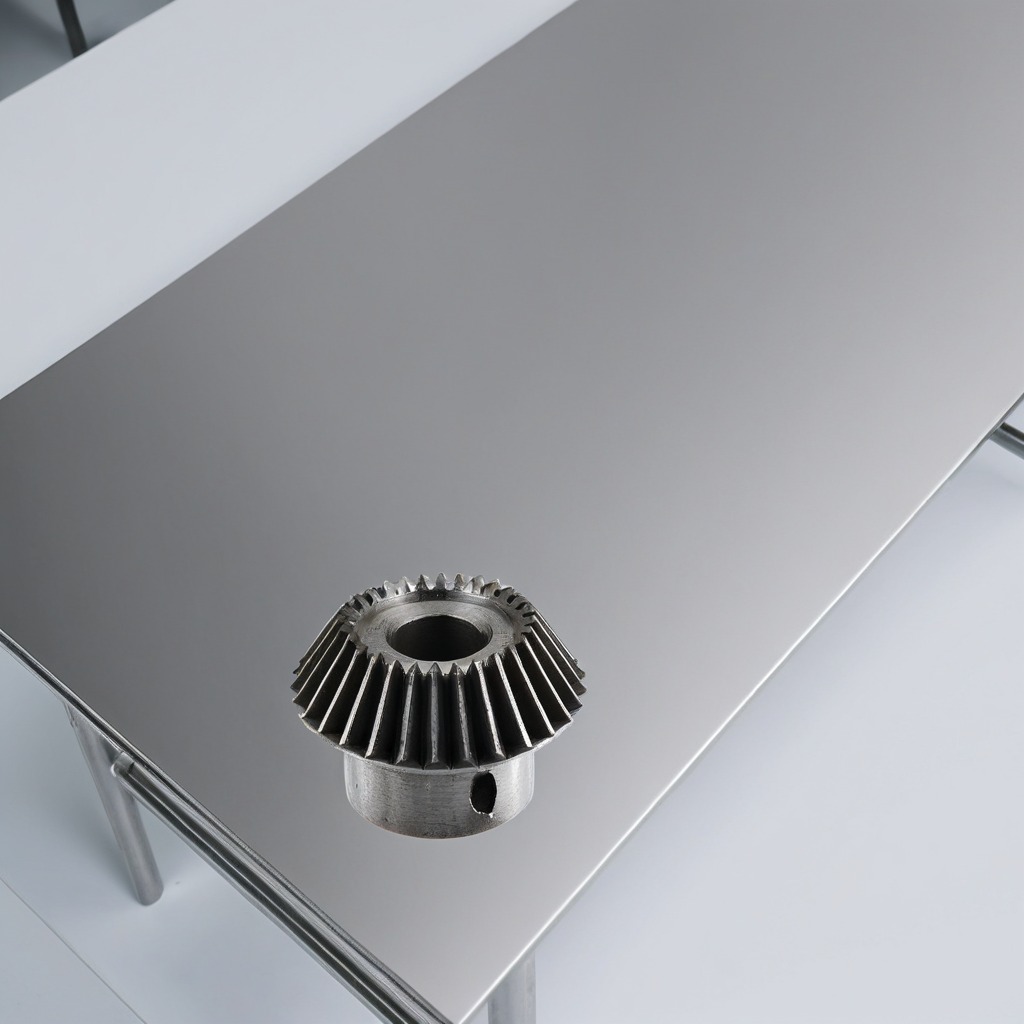
A steel gear with teeth is lying on a stainless steel table in a high-end prototyping lab.